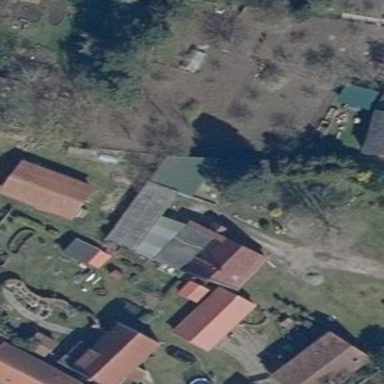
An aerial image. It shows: Simple house.